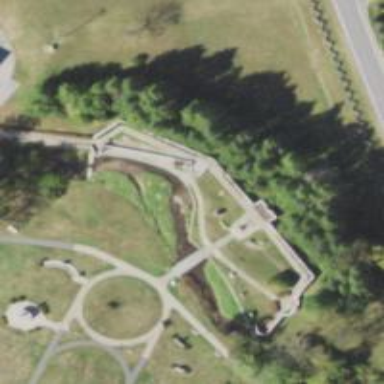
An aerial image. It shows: Historical war memorial.